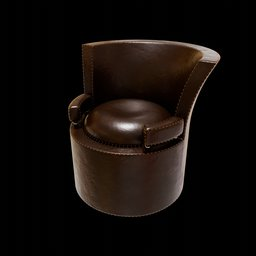
Label: furniture